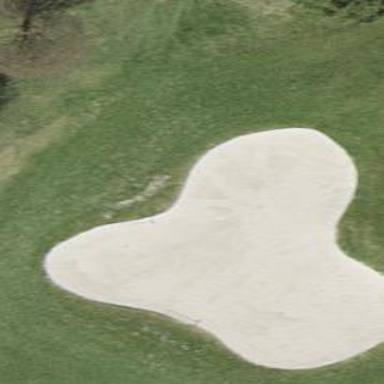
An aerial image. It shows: Golf bunker filled with sandy terrain.